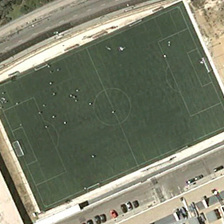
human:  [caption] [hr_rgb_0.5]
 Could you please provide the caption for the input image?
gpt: a football field is near a road and several cars .

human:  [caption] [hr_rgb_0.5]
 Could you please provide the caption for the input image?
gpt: a football field is near a road and several cars .

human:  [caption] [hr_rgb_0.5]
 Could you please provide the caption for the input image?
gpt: a football field is near a road and several cars .

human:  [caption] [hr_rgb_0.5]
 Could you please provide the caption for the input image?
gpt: a football field is near a road and several cars .

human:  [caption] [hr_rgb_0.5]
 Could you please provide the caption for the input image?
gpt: a football field is near a road and several cars .